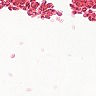
Metastatic tissue present: no